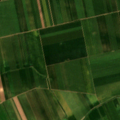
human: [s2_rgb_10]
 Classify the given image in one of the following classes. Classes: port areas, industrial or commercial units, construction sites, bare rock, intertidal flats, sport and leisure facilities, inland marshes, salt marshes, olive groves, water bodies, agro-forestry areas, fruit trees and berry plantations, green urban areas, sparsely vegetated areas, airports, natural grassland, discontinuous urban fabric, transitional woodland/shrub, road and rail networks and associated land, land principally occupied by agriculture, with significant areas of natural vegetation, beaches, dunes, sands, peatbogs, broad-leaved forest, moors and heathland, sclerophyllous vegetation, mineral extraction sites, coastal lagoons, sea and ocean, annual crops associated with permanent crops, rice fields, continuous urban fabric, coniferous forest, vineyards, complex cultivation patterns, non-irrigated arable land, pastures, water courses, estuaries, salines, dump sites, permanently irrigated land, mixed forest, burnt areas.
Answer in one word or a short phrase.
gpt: non-irrigated arable land